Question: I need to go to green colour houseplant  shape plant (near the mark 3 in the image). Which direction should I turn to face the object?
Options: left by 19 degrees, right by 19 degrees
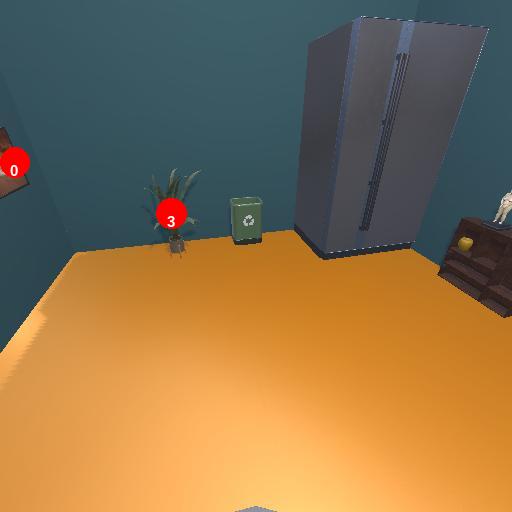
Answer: left by 19 degrees